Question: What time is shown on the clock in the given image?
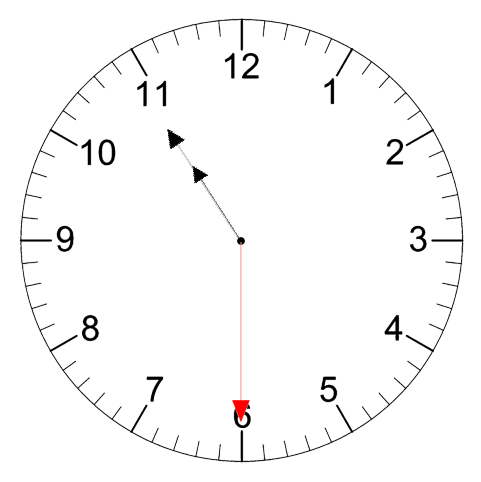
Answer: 10:54:30